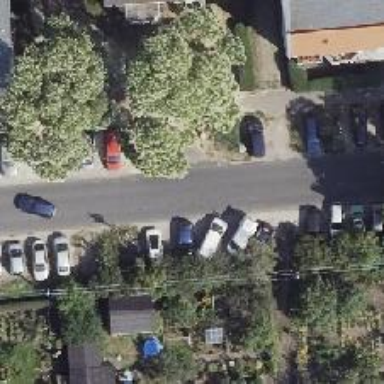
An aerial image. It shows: There is collision protection in place for parking obstacles.